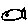
Label: fish